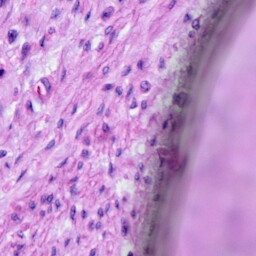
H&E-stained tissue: Cervix